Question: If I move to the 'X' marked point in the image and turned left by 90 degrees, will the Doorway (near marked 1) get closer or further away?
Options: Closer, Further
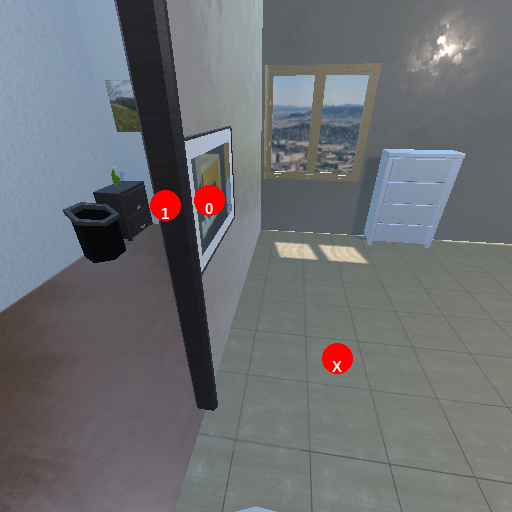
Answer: Closer